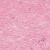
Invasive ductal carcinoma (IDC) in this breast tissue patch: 0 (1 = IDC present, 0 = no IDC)